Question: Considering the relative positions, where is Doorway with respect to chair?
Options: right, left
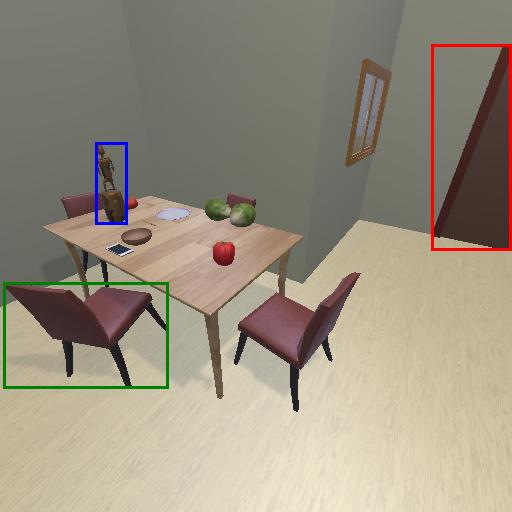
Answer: right